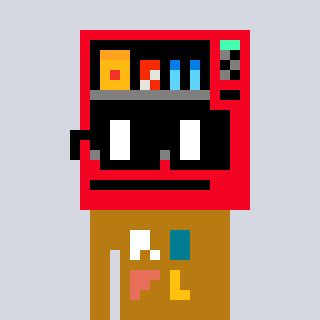
a pixel art character with square black glasses, a vending machine-shaped head and a gold-colored body on a cool background